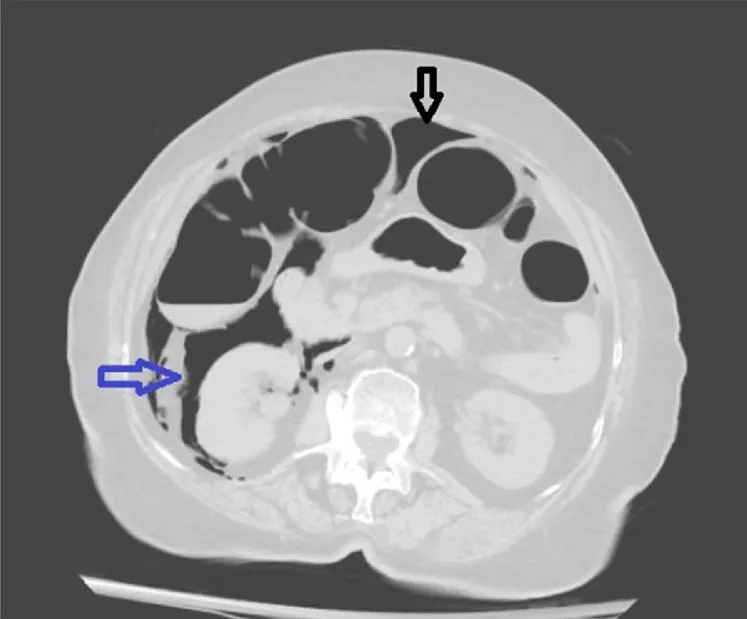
Intraperitoneal (IPP) and retroperitoneal (RPP) presence of air following colonoscopy. . Coronal plane CT scans abdomen immediately following colonoscopy confirms massive intraperitoneal (subdiaphragmatic) air (Black arrow), and retroperitoneal area (Blue air).
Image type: radiology (ct)